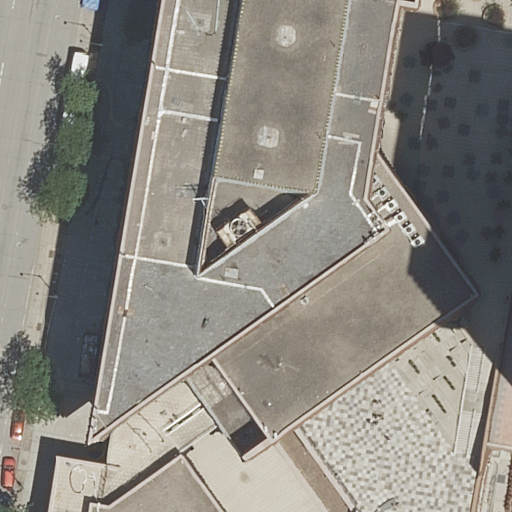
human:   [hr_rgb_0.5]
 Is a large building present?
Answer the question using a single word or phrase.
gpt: yes

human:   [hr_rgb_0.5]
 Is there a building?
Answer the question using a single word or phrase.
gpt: yes

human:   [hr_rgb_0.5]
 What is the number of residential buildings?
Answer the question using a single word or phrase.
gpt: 1

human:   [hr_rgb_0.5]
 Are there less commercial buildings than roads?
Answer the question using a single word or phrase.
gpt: yes

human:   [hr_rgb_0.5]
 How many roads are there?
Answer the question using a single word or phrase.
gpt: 3

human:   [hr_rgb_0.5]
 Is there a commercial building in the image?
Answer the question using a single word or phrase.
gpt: no

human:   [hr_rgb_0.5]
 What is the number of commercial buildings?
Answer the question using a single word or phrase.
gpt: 0

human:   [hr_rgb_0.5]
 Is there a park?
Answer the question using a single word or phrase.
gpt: yes

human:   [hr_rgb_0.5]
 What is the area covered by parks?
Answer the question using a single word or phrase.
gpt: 82m2

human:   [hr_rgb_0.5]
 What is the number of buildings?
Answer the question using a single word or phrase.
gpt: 1

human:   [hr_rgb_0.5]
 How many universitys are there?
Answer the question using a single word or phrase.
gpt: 1

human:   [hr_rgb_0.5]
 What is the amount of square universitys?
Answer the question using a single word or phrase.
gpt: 0

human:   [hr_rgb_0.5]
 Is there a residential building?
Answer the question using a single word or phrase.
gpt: yes

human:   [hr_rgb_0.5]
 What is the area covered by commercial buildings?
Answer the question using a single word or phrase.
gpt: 0m2

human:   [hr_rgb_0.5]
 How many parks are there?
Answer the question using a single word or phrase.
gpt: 1

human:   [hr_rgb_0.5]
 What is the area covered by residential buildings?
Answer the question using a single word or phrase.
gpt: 6876m2

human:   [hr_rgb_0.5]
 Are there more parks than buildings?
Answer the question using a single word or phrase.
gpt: no

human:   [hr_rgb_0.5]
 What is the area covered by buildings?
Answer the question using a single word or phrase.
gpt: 6876m2

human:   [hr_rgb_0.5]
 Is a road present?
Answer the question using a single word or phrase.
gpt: yes

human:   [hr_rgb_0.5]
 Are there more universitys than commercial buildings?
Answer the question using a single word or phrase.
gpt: yes

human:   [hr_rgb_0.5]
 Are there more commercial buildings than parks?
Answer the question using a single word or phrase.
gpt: no

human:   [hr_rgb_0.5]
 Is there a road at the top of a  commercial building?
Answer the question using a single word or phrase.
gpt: no

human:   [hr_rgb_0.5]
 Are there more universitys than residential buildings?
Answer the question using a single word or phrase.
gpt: no

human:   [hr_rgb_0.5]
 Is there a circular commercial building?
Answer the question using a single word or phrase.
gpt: no

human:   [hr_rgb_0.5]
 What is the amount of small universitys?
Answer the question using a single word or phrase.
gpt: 0

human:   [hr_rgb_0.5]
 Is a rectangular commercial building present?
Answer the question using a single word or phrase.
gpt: no

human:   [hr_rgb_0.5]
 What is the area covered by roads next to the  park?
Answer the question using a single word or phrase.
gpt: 0m2

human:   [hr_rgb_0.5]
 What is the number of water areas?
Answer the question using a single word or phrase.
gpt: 0

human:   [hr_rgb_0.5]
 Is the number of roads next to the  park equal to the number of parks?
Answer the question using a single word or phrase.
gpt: no

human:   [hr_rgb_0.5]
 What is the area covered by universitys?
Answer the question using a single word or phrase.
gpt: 6876m2

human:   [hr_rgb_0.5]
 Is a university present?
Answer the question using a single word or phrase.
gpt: yes

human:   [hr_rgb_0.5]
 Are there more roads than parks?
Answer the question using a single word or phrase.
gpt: yes

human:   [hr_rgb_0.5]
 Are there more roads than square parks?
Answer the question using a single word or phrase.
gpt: yes

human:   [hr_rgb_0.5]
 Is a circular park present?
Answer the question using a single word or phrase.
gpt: no

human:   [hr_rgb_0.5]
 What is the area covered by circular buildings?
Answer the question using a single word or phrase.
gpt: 0m2

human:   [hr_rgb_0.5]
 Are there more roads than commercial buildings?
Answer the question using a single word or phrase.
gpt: yes

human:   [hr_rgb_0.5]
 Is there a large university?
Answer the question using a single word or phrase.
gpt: yes

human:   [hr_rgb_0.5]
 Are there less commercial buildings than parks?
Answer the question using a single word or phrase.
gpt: yes

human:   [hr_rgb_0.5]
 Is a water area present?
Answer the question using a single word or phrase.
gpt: no

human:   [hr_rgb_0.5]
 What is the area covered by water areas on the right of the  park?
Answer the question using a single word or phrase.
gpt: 0m2

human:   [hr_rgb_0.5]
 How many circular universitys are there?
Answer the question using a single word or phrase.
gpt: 0

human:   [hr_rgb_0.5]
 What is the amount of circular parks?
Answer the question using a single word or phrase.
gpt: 0

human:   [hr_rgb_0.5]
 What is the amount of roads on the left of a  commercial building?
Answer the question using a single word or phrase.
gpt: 0

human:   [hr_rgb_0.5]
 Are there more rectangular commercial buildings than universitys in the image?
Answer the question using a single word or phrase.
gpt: no

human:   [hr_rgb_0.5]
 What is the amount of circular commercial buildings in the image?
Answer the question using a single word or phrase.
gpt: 0

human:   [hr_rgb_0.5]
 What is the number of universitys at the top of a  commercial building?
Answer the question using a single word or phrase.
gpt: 0

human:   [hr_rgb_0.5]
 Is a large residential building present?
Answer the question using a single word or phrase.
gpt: yes

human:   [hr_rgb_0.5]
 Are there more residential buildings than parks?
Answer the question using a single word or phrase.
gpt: no

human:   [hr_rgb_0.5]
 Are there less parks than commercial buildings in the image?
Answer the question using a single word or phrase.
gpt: no

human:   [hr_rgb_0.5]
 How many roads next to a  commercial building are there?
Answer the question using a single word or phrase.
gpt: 0

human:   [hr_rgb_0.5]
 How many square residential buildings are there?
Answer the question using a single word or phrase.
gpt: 0

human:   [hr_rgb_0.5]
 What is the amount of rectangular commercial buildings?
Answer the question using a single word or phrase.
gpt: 0

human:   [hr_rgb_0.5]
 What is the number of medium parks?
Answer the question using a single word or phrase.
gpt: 0

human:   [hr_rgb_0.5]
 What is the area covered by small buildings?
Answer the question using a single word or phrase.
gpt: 0m2

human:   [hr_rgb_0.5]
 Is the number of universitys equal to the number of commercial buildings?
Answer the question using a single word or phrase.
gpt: no

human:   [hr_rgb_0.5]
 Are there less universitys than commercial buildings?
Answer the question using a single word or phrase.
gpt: no

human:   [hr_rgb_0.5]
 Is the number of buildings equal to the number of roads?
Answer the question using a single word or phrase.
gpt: no

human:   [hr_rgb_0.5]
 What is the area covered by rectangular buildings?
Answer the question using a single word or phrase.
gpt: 0m2

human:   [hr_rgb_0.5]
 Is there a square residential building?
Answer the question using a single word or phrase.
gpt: no

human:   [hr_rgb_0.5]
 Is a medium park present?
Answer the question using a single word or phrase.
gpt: no

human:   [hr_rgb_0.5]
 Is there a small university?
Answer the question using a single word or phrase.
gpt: no

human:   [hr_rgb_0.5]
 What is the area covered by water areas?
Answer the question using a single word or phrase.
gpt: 0m2

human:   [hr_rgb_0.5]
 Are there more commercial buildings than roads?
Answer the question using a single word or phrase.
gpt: no

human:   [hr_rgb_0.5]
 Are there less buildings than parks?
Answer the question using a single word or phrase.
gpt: no